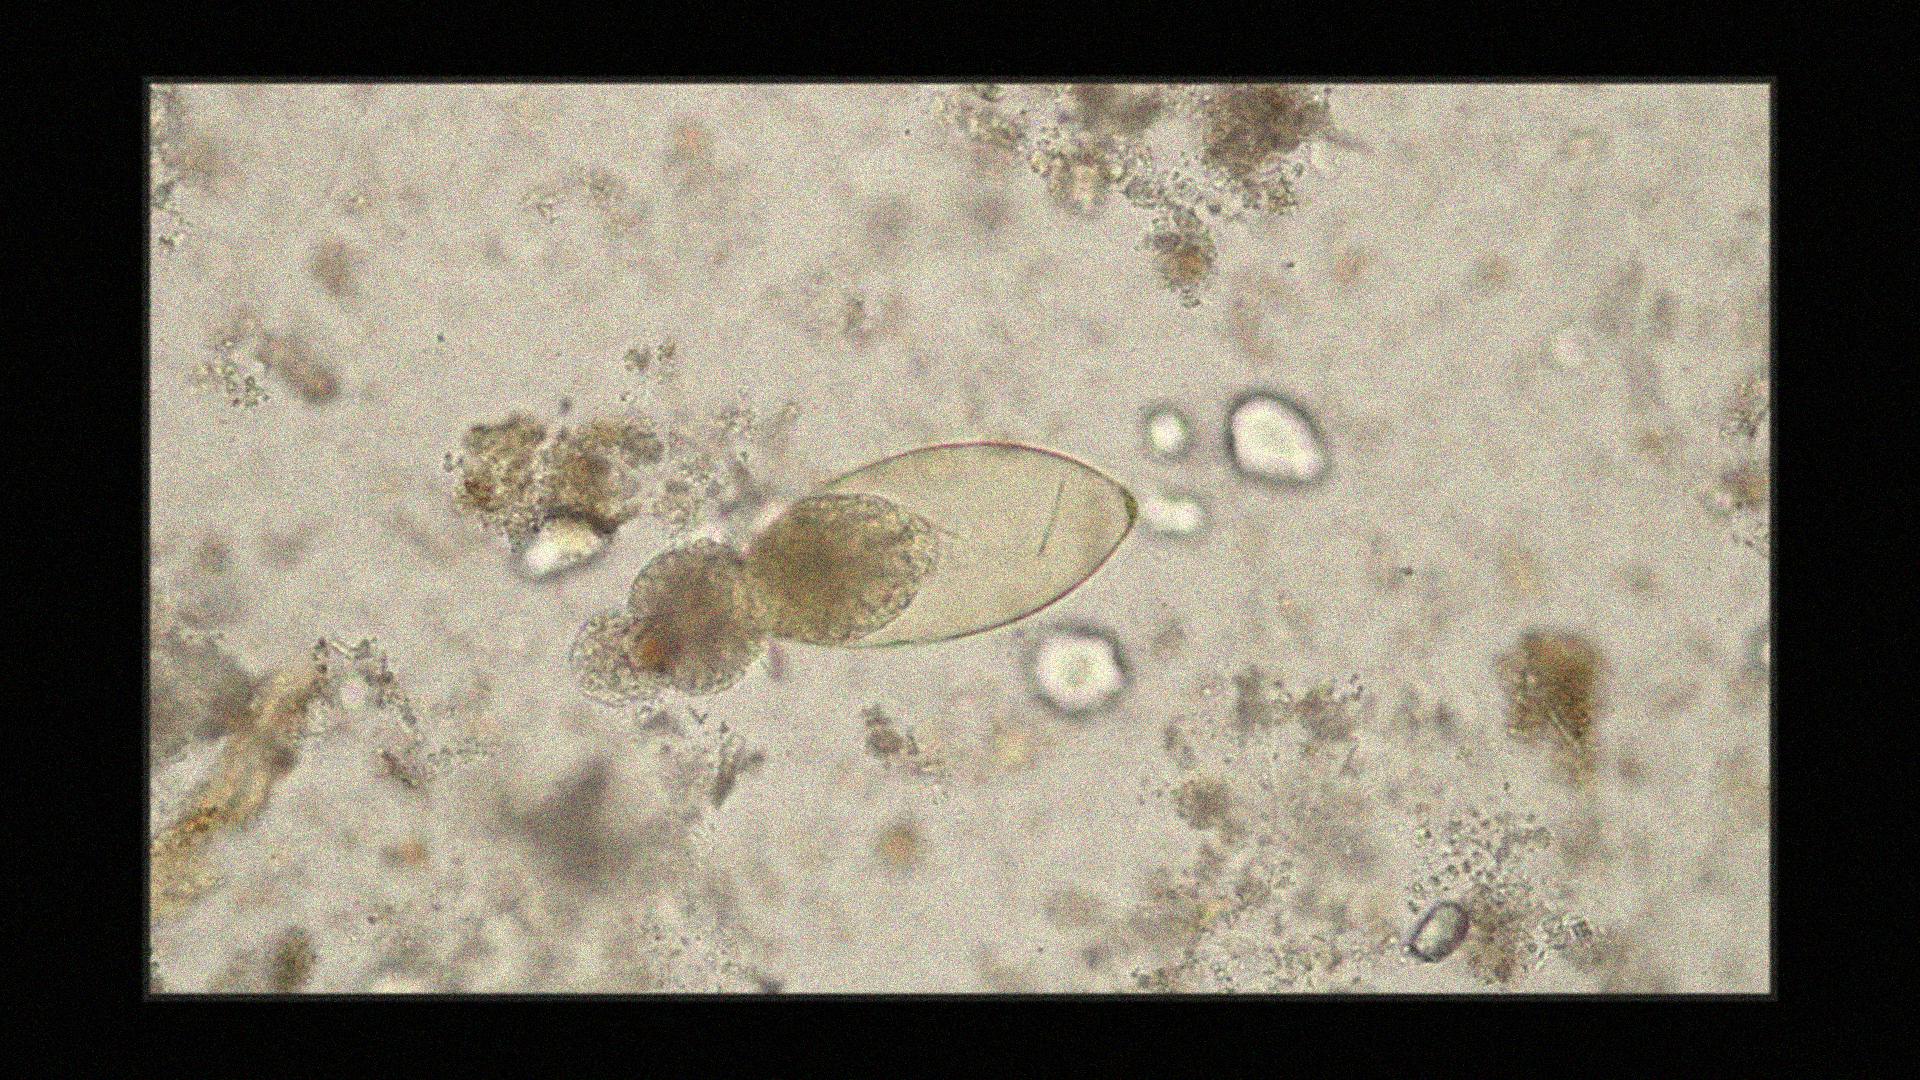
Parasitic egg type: Fasciolopsis buski